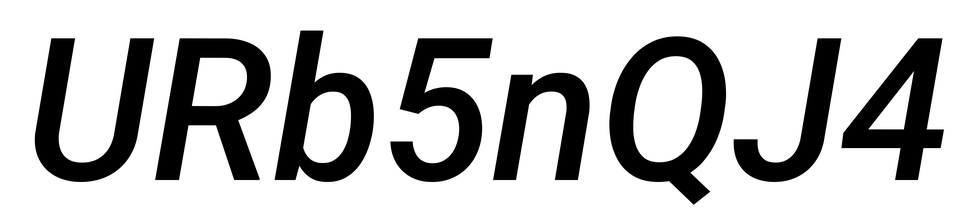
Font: Roboto-Italic_Medium_Italic